Field crop: maize
Growth stage: 1
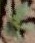
Species: datura